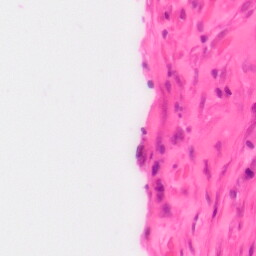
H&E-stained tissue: Colon